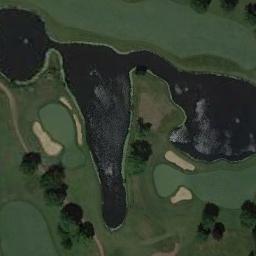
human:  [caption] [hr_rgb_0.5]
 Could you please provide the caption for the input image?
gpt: Many trees are near the golf course .

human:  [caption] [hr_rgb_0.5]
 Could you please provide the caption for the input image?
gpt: The golf course has a lake, Some fairways, Barrier trees and sandpits .

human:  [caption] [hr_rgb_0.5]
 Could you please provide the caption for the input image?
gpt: There are two parallel paths from top left to bottom right .

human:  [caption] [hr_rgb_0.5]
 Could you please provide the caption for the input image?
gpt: There are several bunkers and lakes and a few paths and many trees on a large green lawn on the golf course .

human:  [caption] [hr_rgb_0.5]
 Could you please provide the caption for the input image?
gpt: There are four bunkers beside a lake on the golf course .